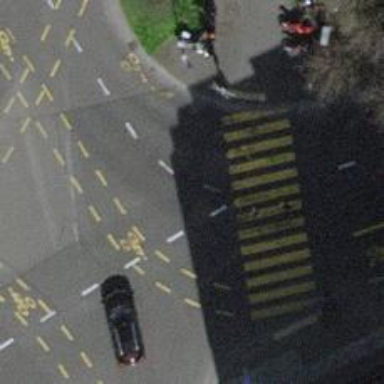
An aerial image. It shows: Primary link highway with asphalt surface. There is separate sidewalk and designated lane for cyclists.